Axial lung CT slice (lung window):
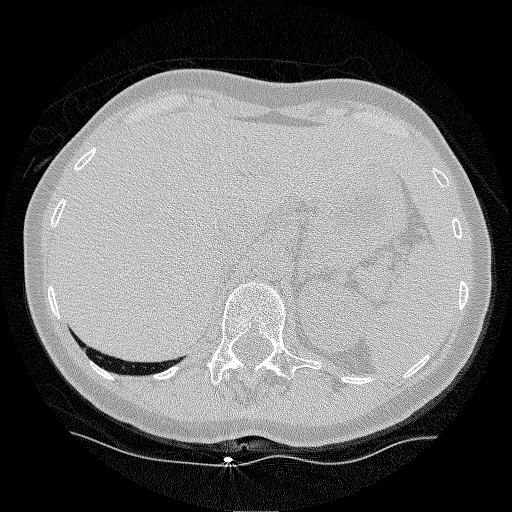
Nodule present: no